Question: I tried <URL> with a simple HTML page.
'''
<!DOCTYPE html>
<html>
<head>
<meta charset="utf-8"/>
<title>Title</title>
<script src="script/myScript.js" type="text/javascript"></script>
<link href="style/theme.css" rel="stylesheet"></link>
<!--[if lte IE 8]>
<link href="style/themeIE8.css" rel="stylesheet"></link>
<![endif]-->
<noscript>Please enable JavaScript in your browser to view this page properly, to view the basic page of the site click the link <a href="no-javascipt/main.aspx">main.aspx</a>
</noscript>
</head>
<body class="layout">
<div class="header"></div>
<div class="content"></div>
<div class="footer"></div>
</body>
</html>
'''
and got the following errors

I guess in the 'noscript' tag (or generally in the head tag itself) using DOM elements like 'a' is not okay, Is there any alternative to that? i.e. if script is not found provide a link to a page that doesn't need script
and any idea as to why I am getting the errors for 'link' & 'body' tags? Thanks
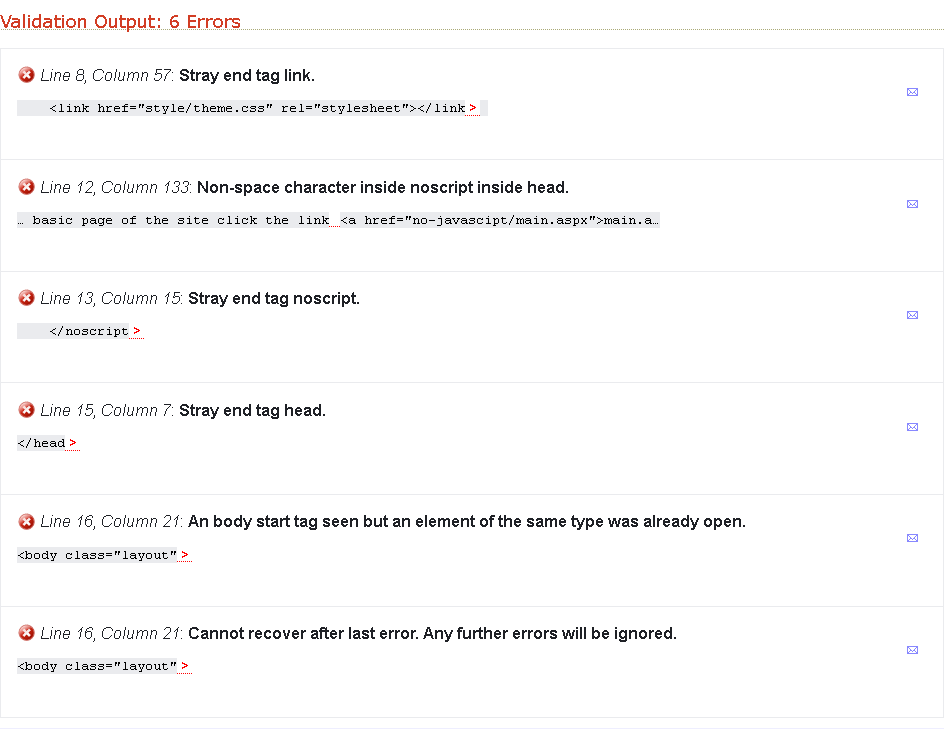
Answer: 'link' tag doesn't have a close tag, '</link>'. As such, it's invalid. If you want to close it inline, do it like this:
'''
<link ... />
'''
Also, you need to shift your '<noscript>' tag inside the 'body' tag and between the 'head' tag as it contains text content.
<URL>
<URL>
---
Though, using something like this is valid if you place in the 'head' tag .
'''
<noscript><link href="style/theme.css" rel="stylesheet" /></noscript>
'''
> 'noscript'
The 'noscript' element must contain only 'link', 'style', and 'meta' elements.'noscript'
The 'noscript' element must contain only text, except
that invoking the HTML fragment parsing algorithm with the noscript
element as the context element and the text contents as the input must
result in a list of nodes that consists only of 'link', 'style', and 'meta'
elements that would be conforming if they were children of the
'noscript' element, and no parse errors.
Correct Markup
'''
<!DOCTYPE html>
<html>
<head>
<meta charset="utf-8"/>
<title>Title</title>
<script src="script/myScript.js" type="text/javascript"></script>
<link href="style/theme.css" rel="stylesheet" />
<!--[if lte IE 8]>
<link href="style/themeIE8.css" rel="stylesheet" />
<![endif]-->
</head>
<body class="layout">
<noscript>Please enable JavaScript in your browser to view this page properly, to view the basic page of the site click the link <a href="no-javascript/main.aspx">main.aspx</a>
</noscript>
<div class="header"></div>
<div class="content"></div>
<div class="footer"></div>
</body>
</html>
'''